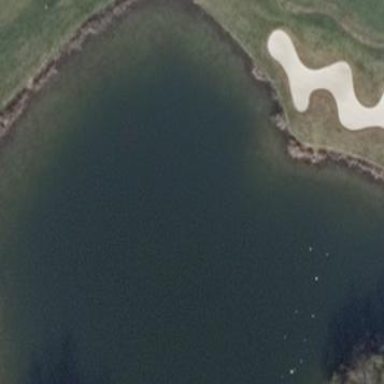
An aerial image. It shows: Lateral water hazard in golf course.